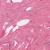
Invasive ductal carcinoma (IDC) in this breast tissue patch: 0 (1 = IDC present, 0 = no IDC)